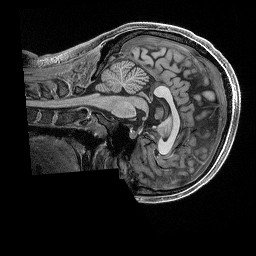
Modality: T1w
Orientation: sagittal
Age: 22
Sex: female
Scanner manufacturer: siemens
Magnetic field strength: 3 T
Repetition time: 2.5 s
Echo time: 0.00296 s